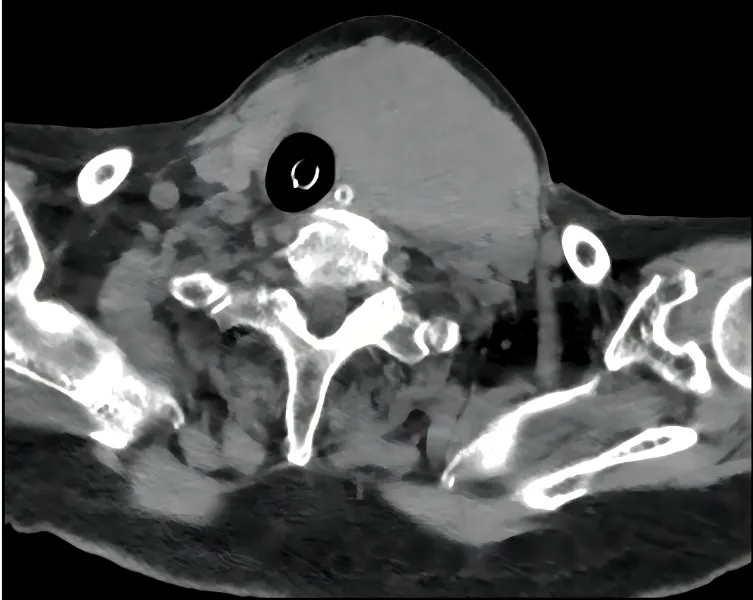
A; CT of the neck revealed a solid lesion in the left thyroid lobe causing tracheal compression and deviation with endotracheal intubation.
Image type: radiology (ct)